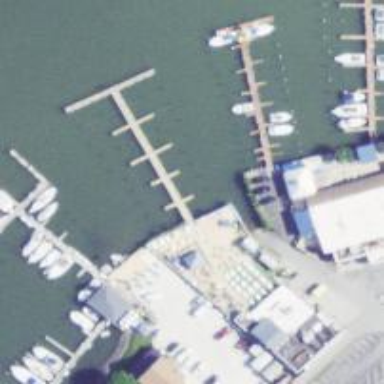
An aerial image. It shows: Marina area for leisure land.